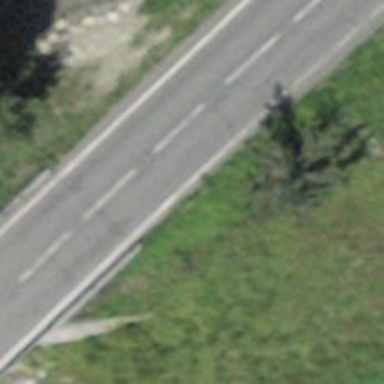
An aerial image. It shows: Paved road bridge with tertiary classification.